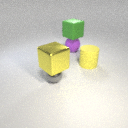
large green rubber cube above large purple rubber sphere